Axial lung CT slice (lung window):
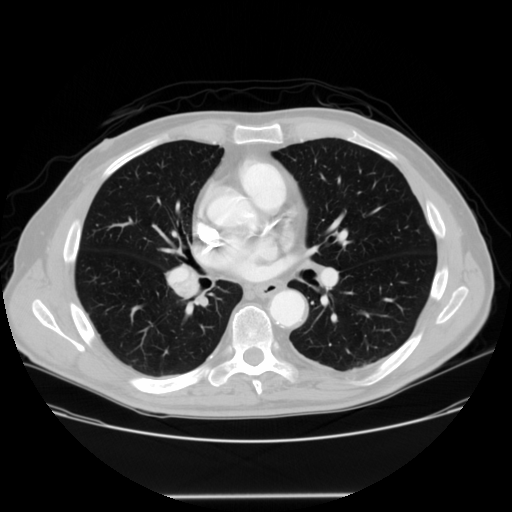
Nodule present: no